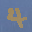
Label: 4